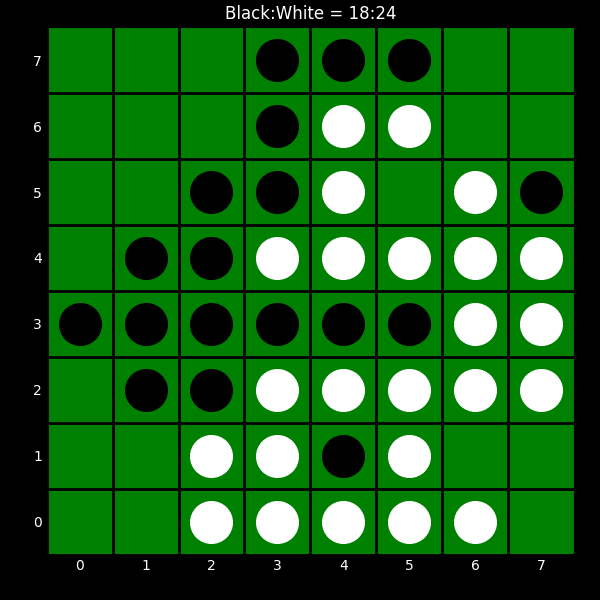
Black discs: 18
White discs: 24